Interaction volume radius: 5 \u00c5
Interaction volume height: 15 \u00c5
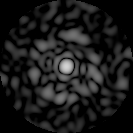
Disorder parameter: 0.8291